八年级 · 算术
在全民健身越野比赛中, 乙选手匀速跑完全程, 甲选手 1.5 小时后的速度为每小时 10 千米,
甲、乙两选手的行程 $y$ (千米) 随时间 $x$ (时) 变化的图象 (全程) 如图所示. 下列说法:

(1)起跑后半小时内甲的速度为每小时16千米; (2)第1小时两人都跑了10千米;

(3) 两人都跑了 20 千米;

(4)乙比甲早到 0.3 小时,

其中正确的个数有 $(\quad)$

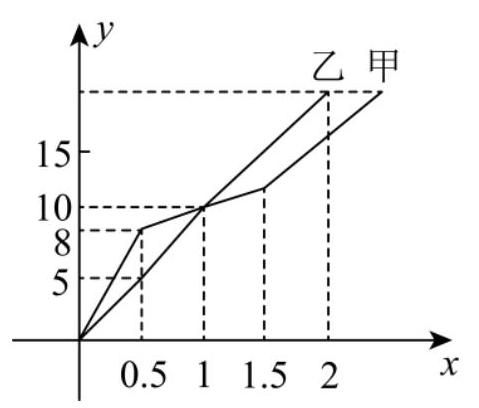
A. 1 个
B. 2 个
C. 3 个
D. 4 个
答案: D